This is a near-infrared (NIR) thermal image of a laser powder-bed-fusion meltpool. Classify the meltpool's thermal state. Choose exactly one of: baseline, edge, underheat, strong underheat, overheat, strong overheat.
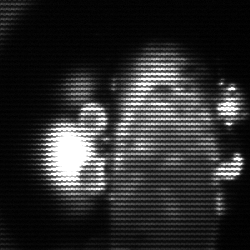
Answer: strong underheat